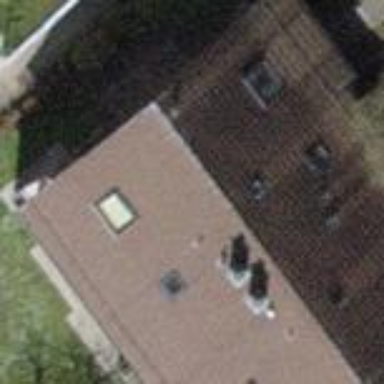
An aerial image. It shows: Building with tiled roof.